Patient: sex M, age 47
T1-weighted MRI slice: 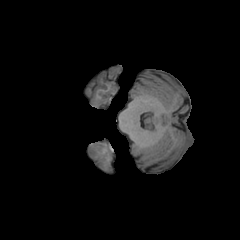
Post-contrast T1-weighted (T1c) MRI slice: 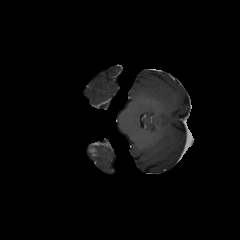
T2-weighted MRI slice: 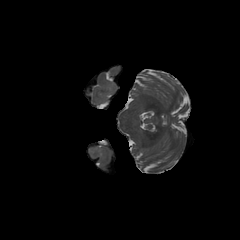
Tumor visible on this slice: yes
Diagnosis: Glioblastoma, IDH-wildtype
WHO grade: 4